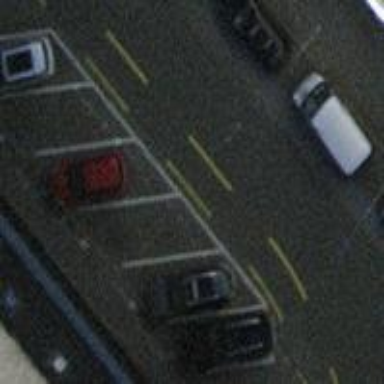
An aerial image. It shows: Street side parking area.